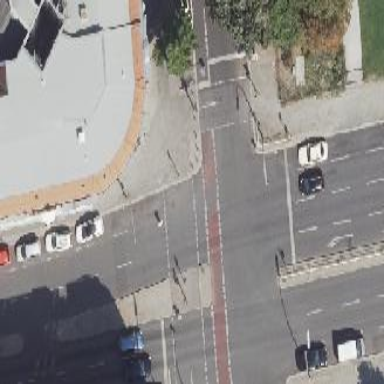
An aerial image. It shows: Junction.